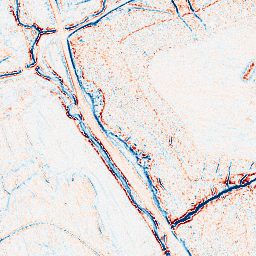
Category: edge_preserving
Decomposition family: anisotropic_diffusion
Decomposition parameters: iterations: 10
kappa: 50
gamma: 0.05
Upsampling method: linear_exact
Upsampling parameters: scale: 2
Upsampling scale: 2